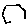
Label: hexagon